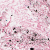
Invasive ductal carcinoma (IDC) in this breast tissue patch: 0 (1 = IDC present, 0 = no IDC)